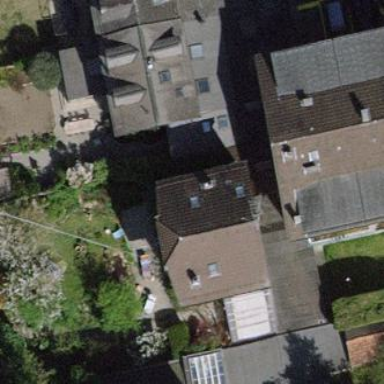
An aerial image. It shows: Garden enclosed by fence.